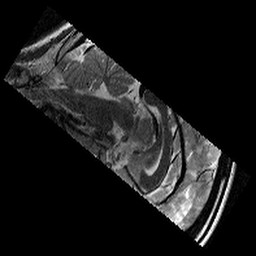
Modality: T2w
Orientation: sagittal
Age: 10
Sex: female
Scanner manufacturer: siemens
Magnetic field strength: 3 T
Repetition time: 9.23 s
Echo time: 0.067 s